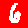
Digit: 6